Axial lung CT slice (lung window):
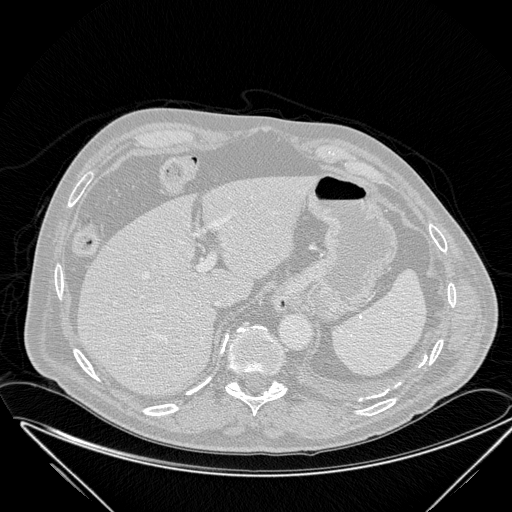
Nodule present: no